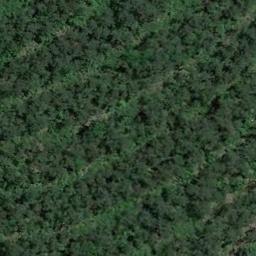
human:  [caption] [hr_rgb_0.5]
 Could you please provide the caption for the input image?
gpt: The forest has a lot of green trees well-arranged in lines .

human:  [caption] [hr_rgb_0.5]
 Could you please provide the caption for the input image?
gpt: There is a bare lands in this forest .

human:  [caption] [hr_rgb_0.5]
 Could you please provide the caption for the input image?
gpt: The forest is full of green trees .

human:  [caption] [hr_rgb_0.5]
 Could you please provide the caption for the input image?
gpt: Many neat rows of green trees are in the forest .

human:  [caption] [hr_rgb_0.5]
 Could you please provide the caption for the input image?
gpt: A dense forest with many rows of green trees .